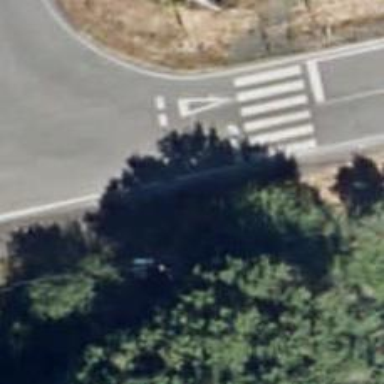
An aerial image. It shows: Road with "give way" sign.